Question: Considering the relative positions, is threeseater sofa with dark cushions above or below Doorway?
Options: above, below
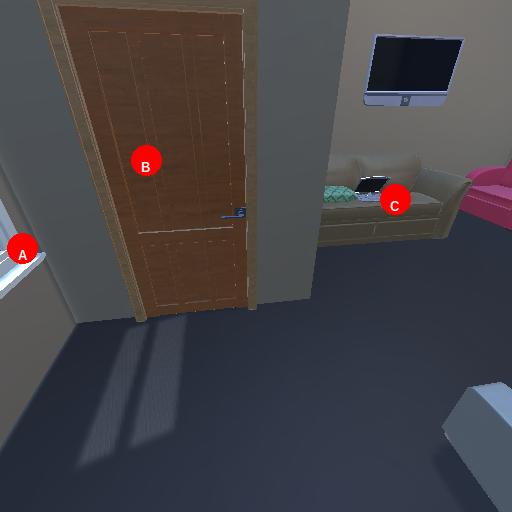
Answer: above